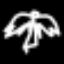
Label: angel